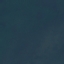
Land use / land cover: SeaLake